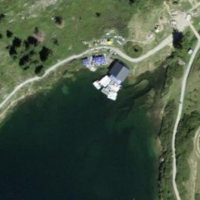
EUNIS habitat code: 14
Species observed at this site:
Chamaenerion angustifolium
Rhododendron ferrugineum
Campanula barbata
Parnassia palustris
Saxifraga aizoides